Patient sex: F
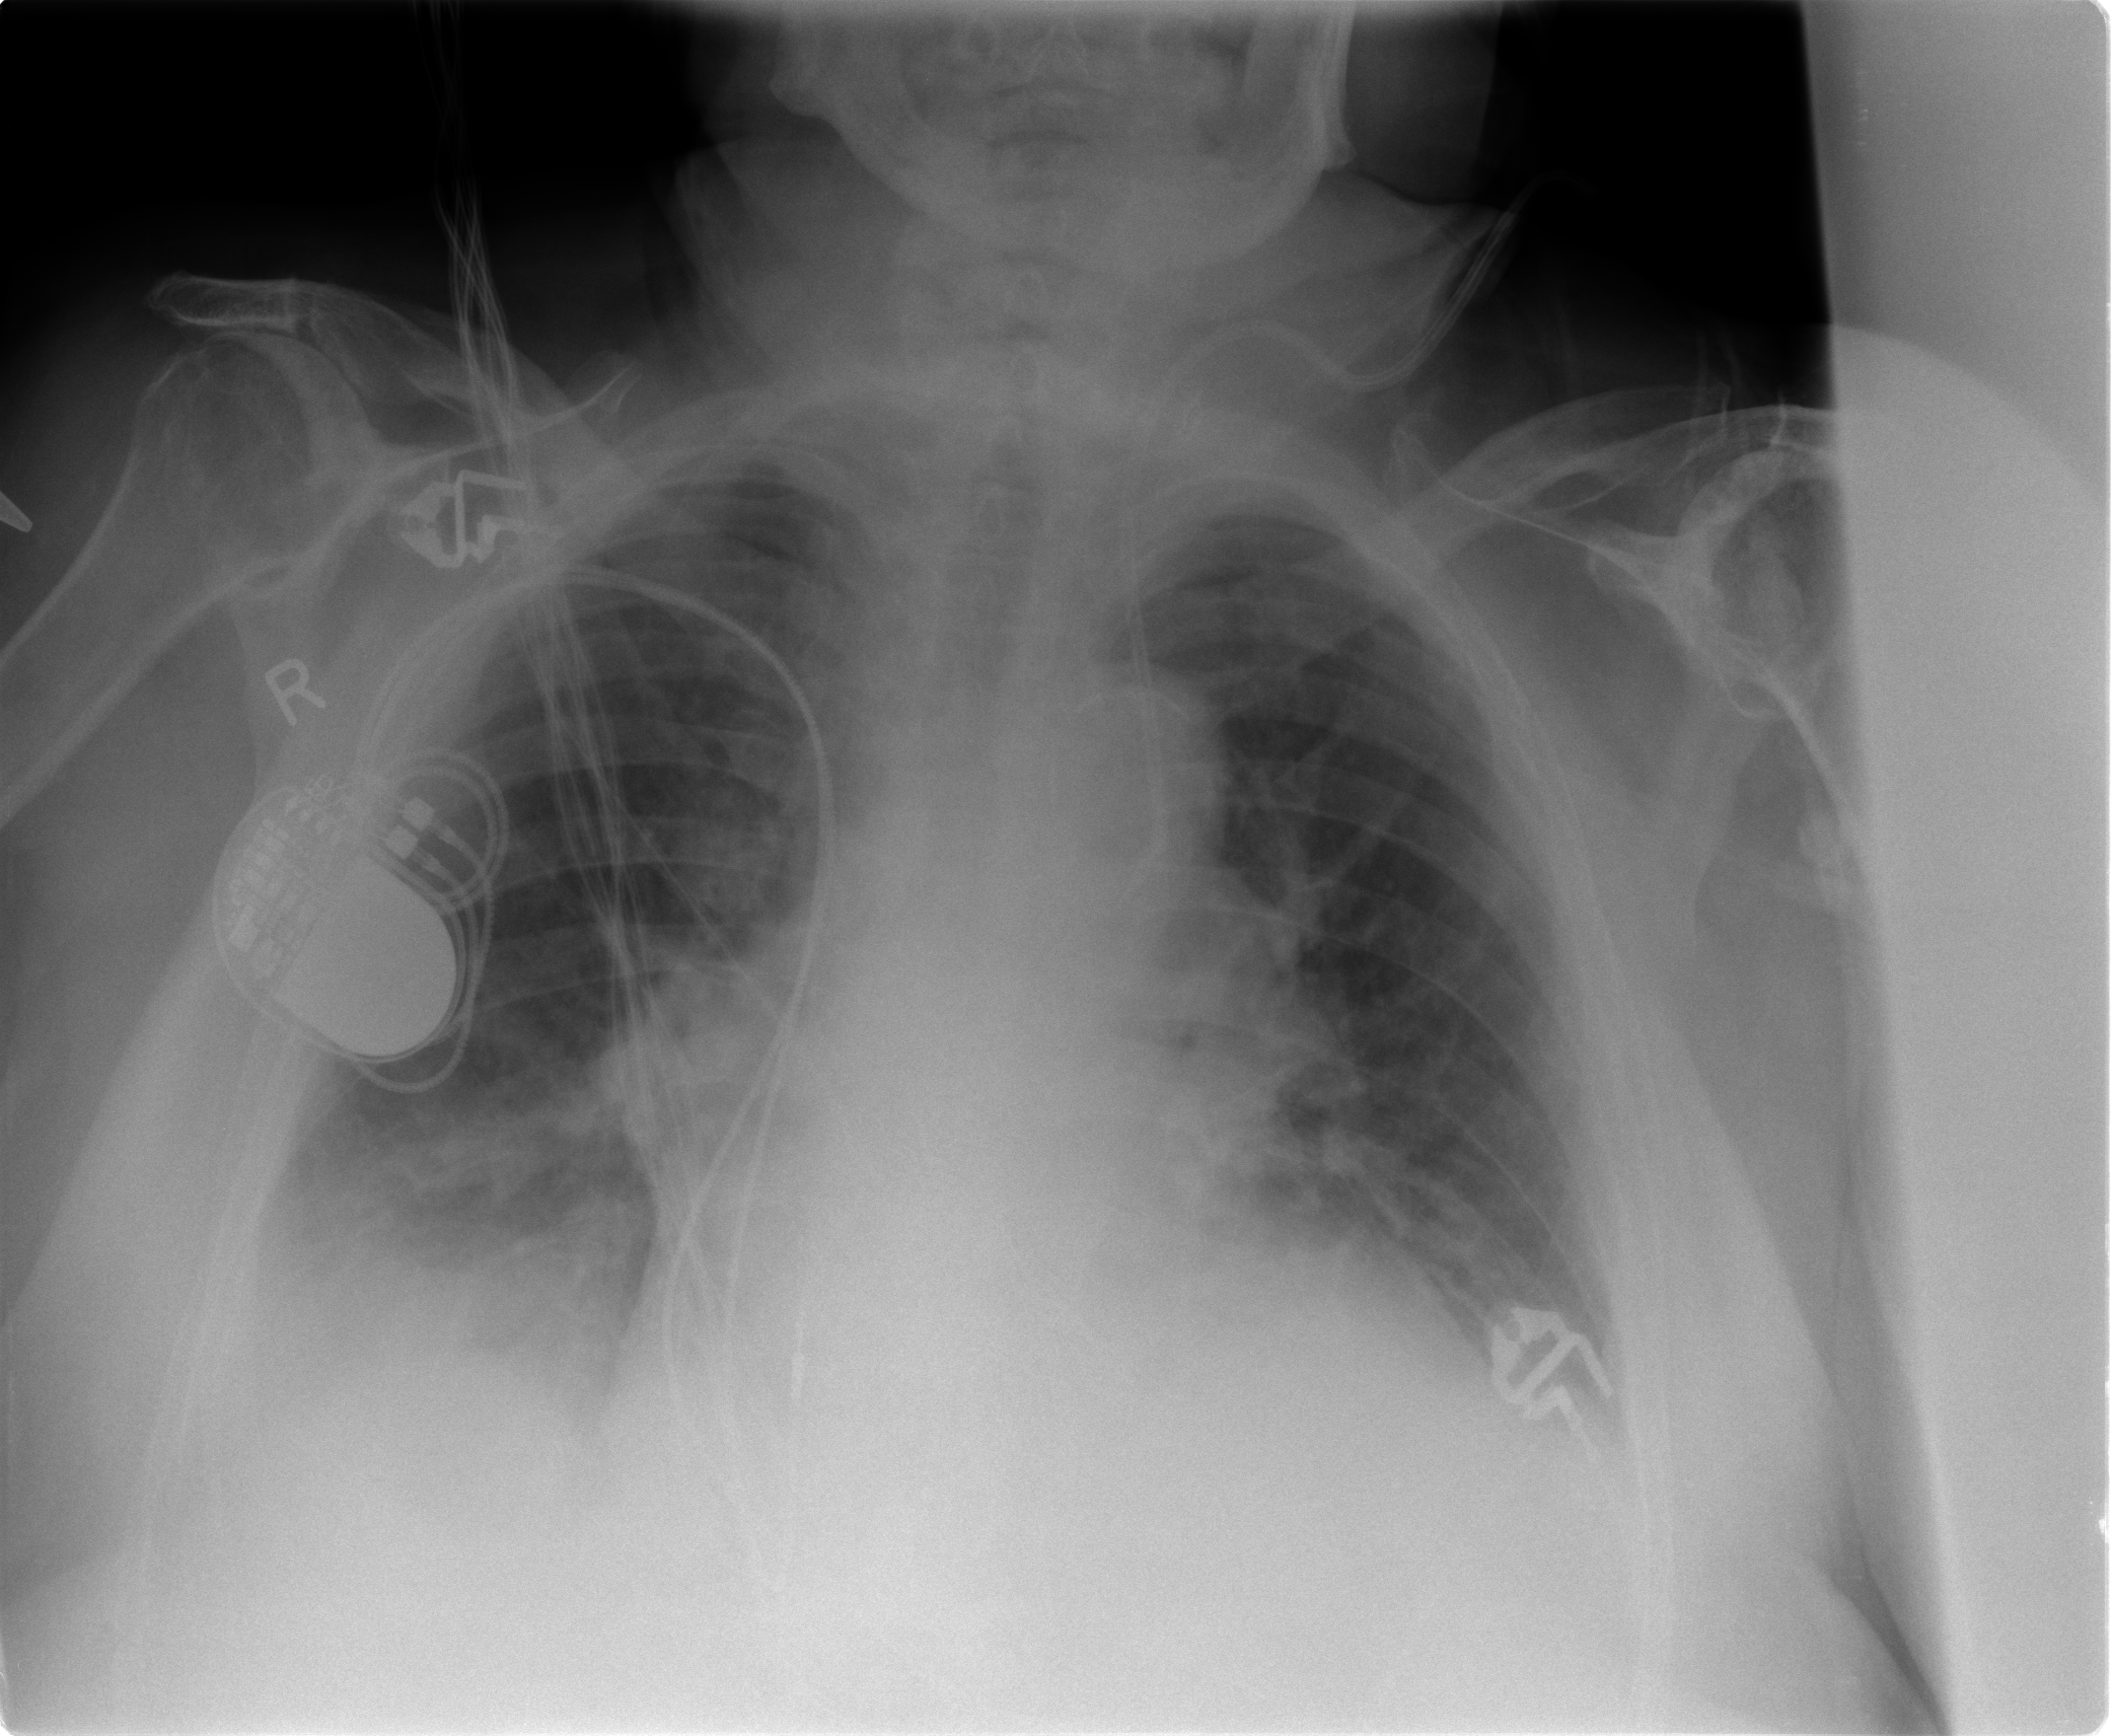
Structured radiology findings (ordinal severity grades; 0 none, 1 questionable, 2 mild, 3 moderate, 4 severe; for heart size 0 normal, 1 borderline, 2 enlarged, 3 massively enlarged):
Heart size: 2
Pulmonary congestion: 2
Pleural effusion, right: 2
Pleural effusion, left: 2
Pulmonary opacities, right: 1
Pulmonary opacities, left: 0
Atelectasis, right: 2
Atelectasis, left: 2